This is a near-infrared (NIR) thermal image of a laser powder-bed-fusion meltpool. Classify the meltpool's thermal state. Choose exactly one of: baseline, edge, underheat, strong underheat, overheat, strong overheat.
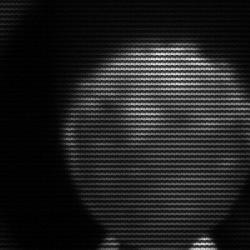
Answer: edge